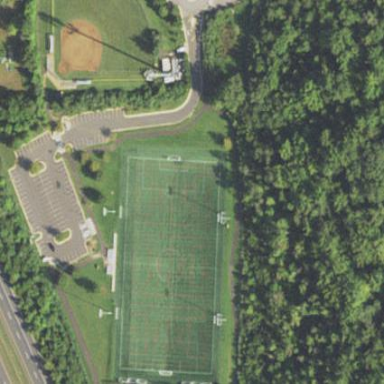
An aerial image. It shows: Turf pitch for American football.